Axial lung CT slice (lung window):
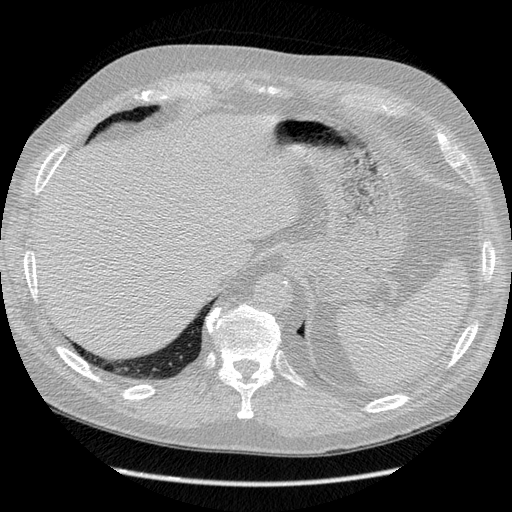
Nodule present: no